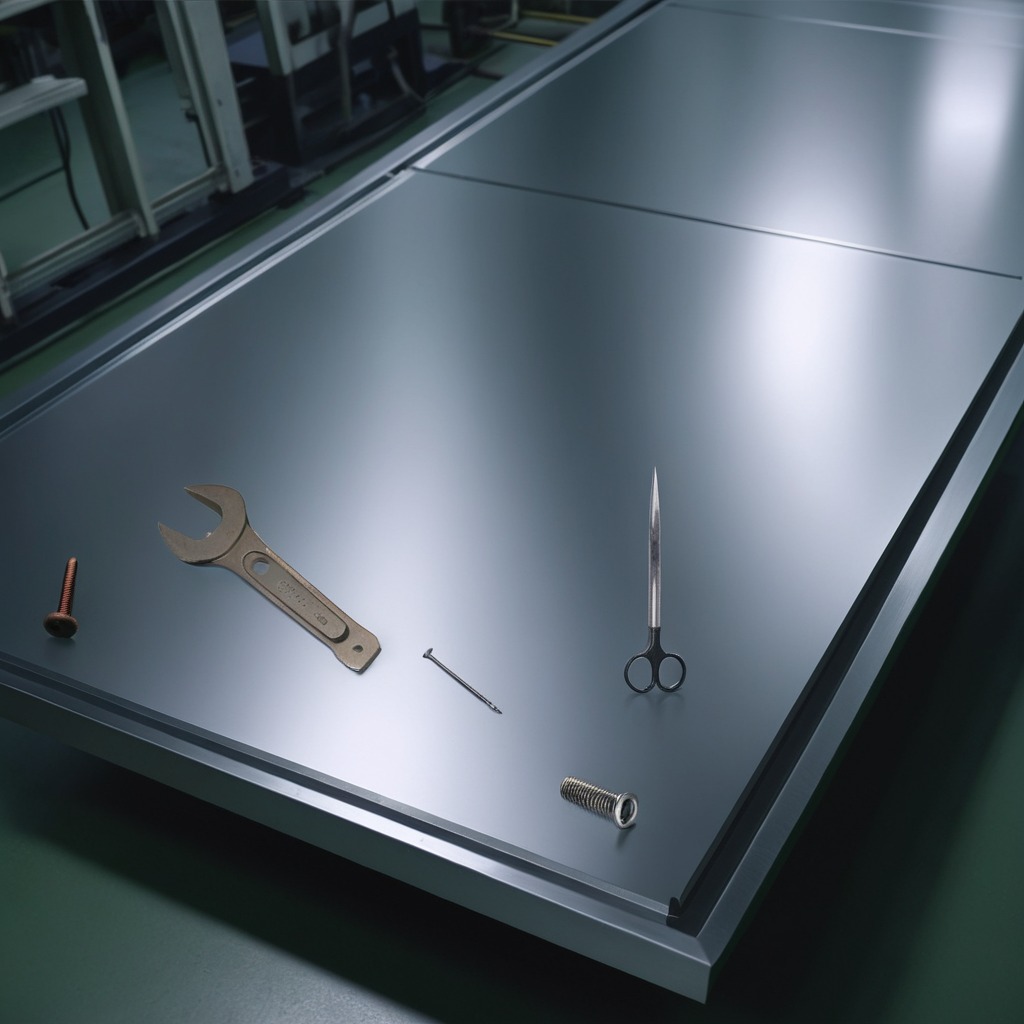
A machine screw, an iron nail, a coiled metal spring, a pair of scissors, and a wrench are lying on a metal table in a machine shop under fluorescent lights.